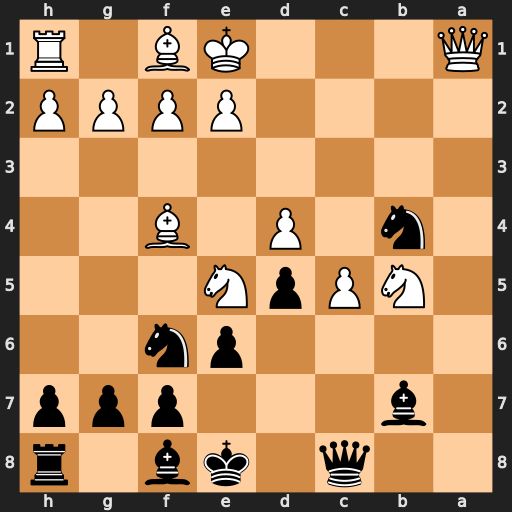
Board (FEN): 2q1kb1r/1b3ppp/4pn2/1NPpN3/1n1P1B2/8/4PPPP/Q3KB1R
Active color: b
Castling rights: Kk
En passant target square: -
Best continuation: Nc2+ Kd1 Nxa1